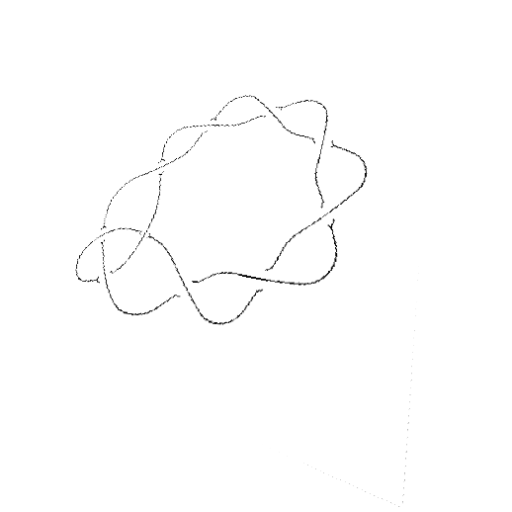
Crossing number: 10